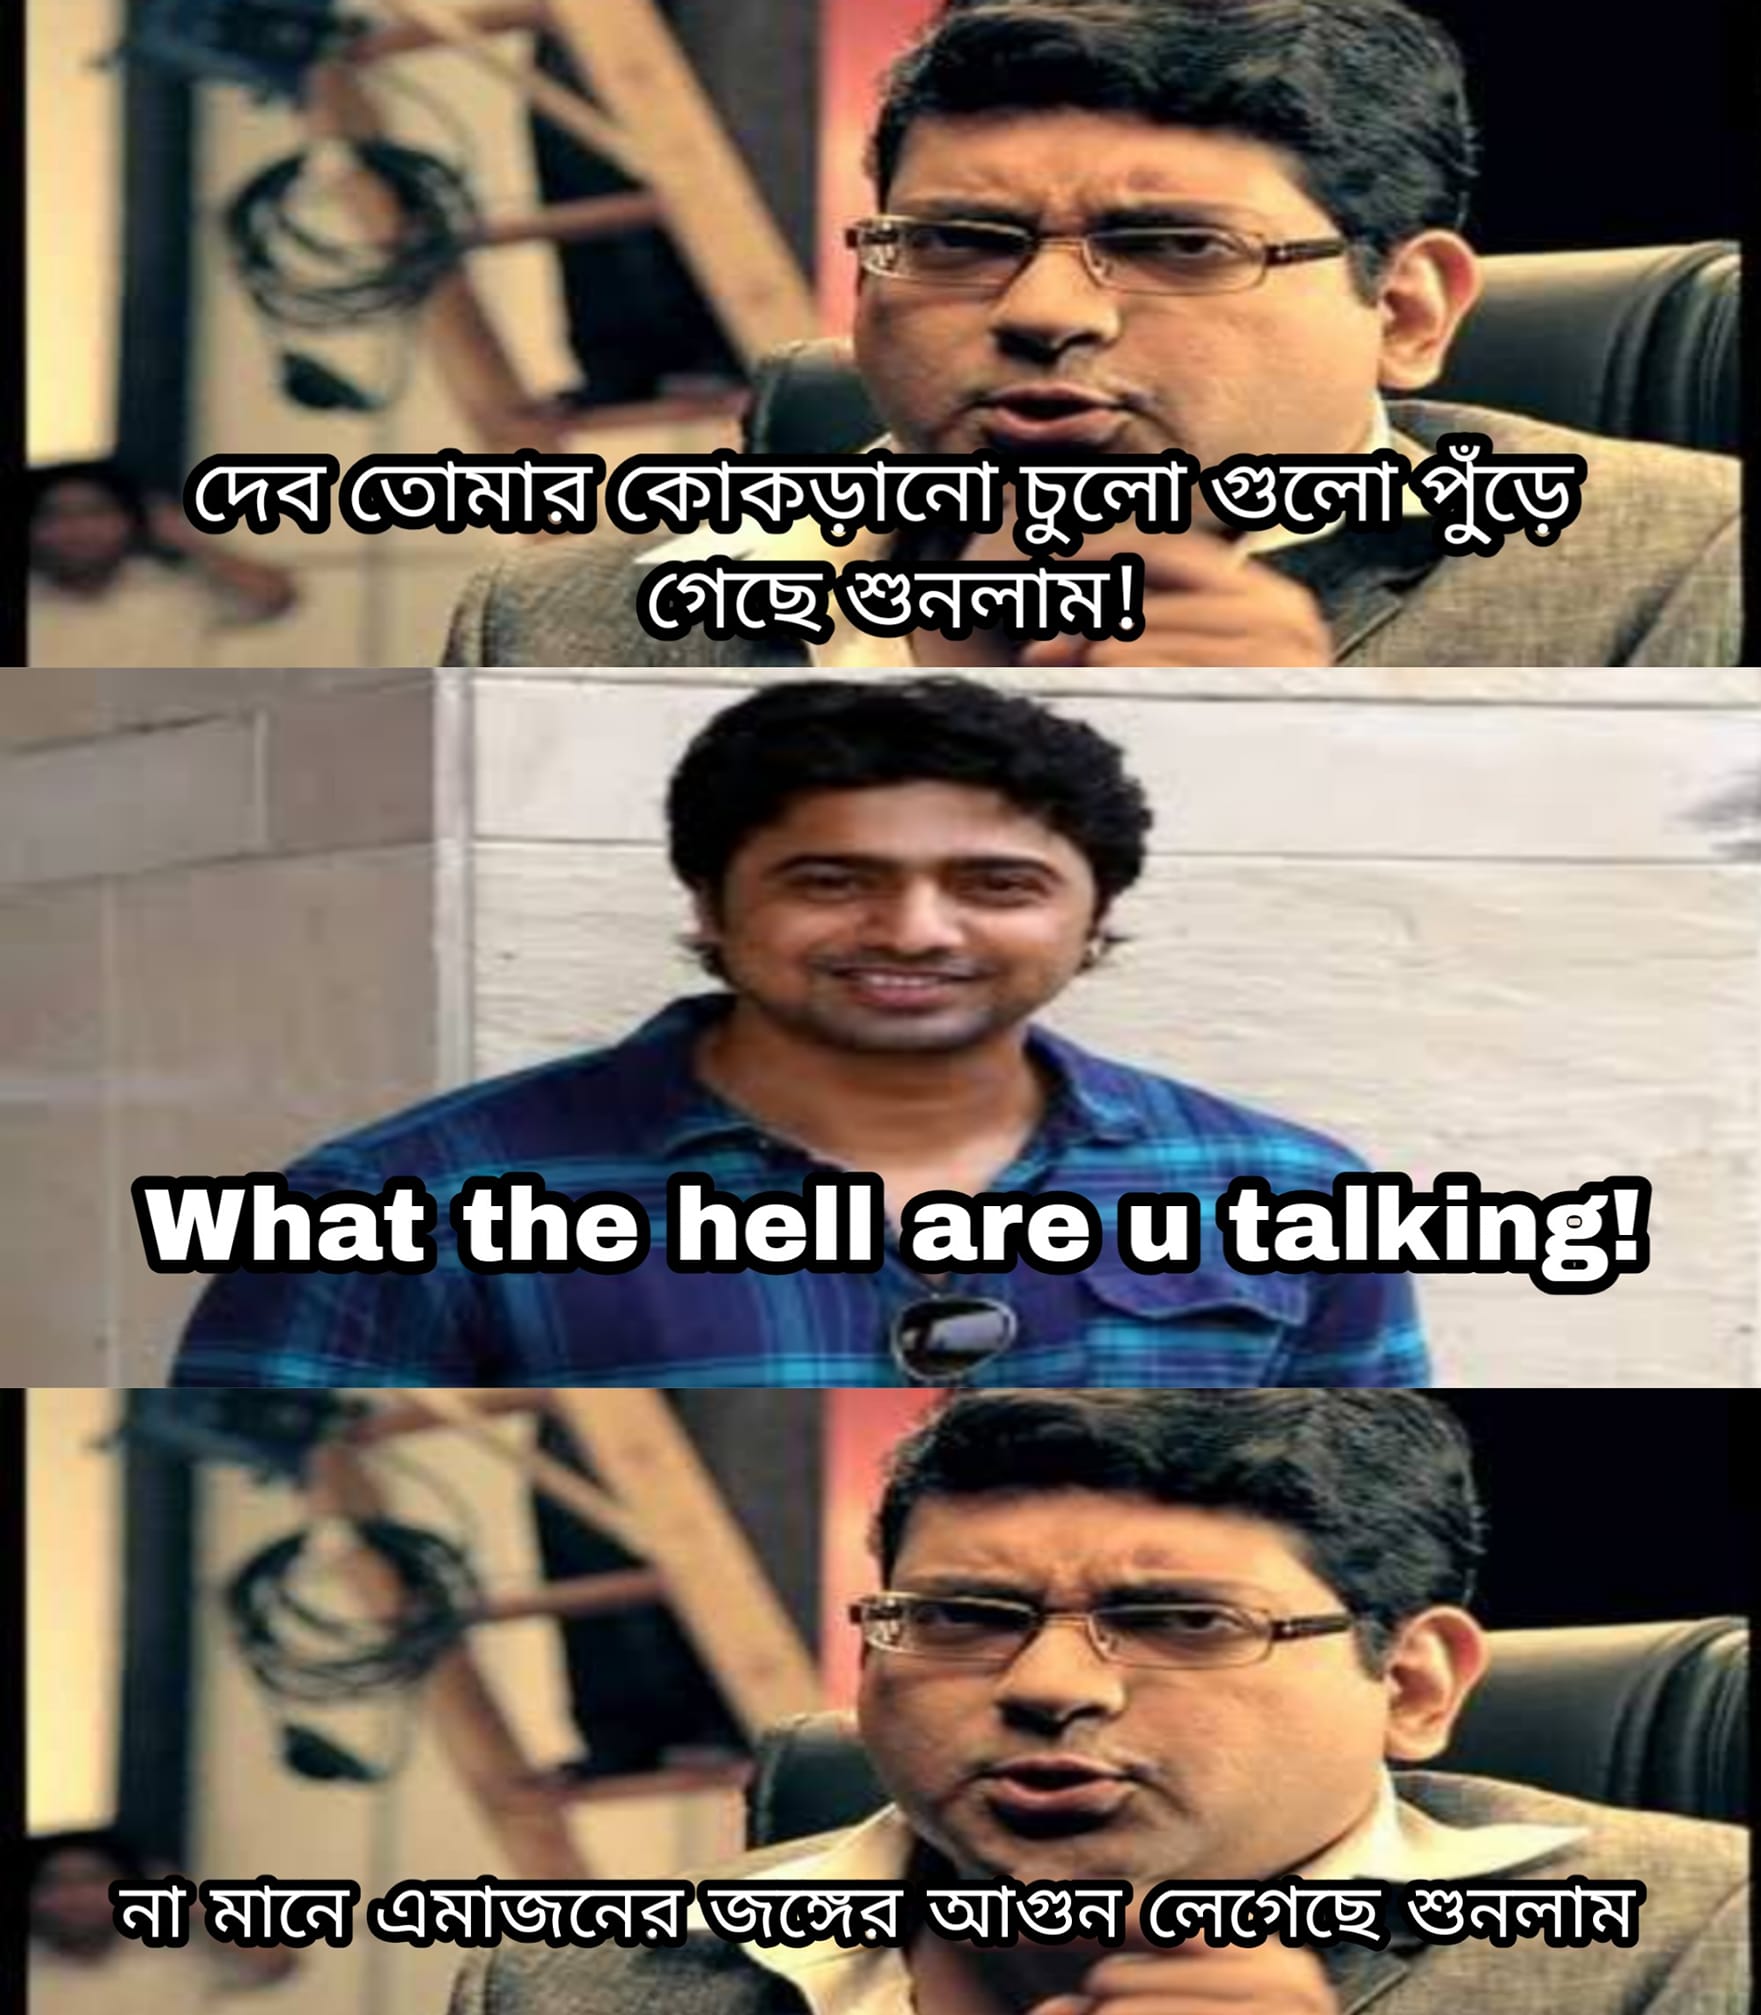
Caption: দেব তোমার কোকড়ানো চুলো গুলো পুড়ে গেছে শুনলাম !  What the hell are u talking !  না মানে এমাজানের জঙ্গের আগুন লেগেছে শুনলাম
Label: hate